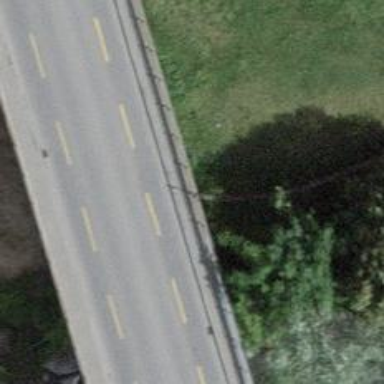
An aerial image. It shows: Unclassified road with asphalt surface running over bridge. There is cycle lane on the road.